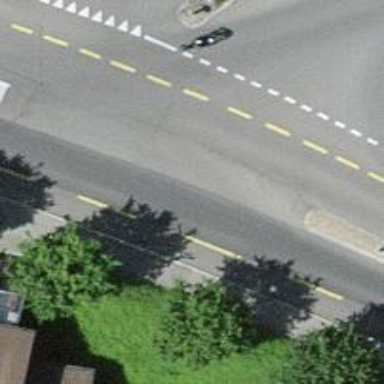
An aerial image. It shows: Secondary road with asphalt surface and designated cycle lane.